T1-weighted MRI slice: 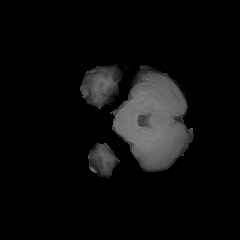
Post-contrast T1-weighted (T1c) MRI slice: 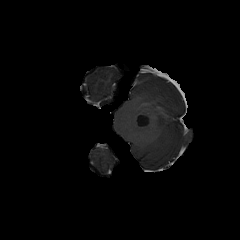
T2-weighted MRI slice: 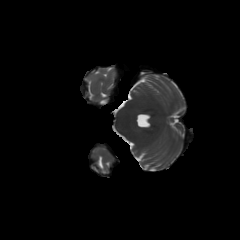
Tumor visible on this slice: no